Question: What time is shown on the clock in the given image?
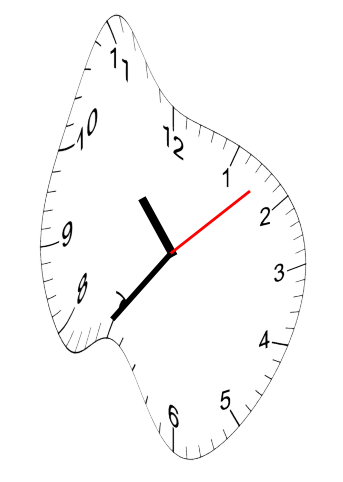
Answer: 10:36:08